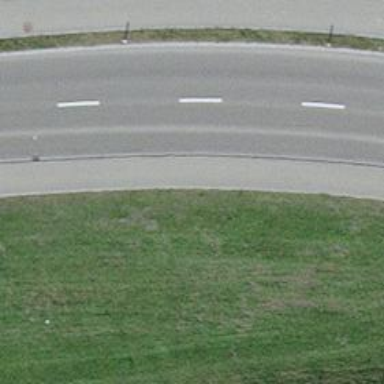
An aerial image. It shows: Asphalt sidewalk along the footway.